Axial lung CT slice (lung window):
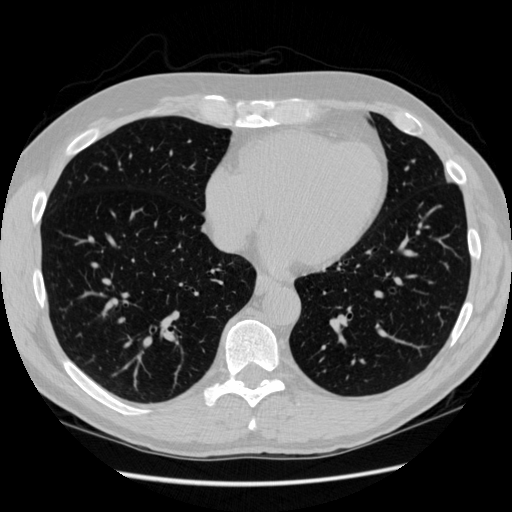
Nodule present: no